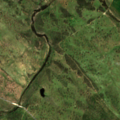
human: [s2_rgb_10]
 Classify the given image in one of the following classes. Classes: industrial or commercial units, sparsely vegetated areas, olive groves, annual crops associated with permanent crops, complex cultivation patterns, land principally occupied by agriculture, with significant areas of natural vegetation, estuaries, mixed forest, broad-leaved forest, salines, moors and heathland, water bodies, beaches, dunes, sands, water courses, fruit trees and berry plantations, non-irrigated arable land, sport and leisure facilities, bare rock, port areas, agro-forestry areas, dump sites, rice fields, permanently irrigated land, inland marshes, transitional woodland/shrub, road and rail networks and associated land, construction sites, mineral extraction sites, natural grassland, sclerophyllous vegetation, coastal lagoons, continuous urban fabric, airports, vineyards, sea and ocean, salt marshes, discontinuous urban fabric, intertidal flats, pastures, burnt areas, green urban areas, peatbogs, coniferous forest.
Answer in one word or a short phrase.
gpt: land principally occupied by agriculture, with significant areas of natural vegetation, agro-forestry areas, transitional woodland/shrub